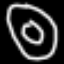
Label: donut